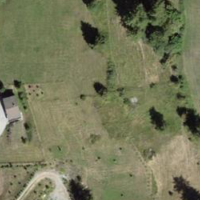
EUNIS habitat code: 26
Species observed at this site:
Centaurea scabiosa
Turdus merula
Lophophanes cristatus
Melanargia galathea
Medicago sativa
Turdus viscivorus
Lanius collurio
Sylvia atricapilla
Salvia pratensis